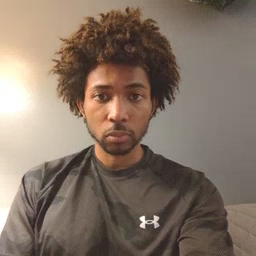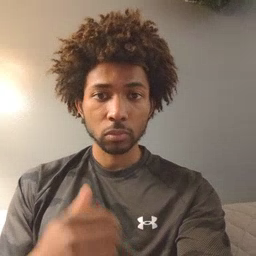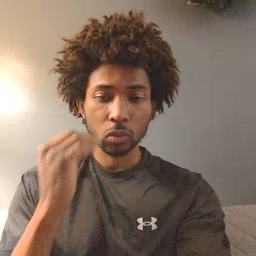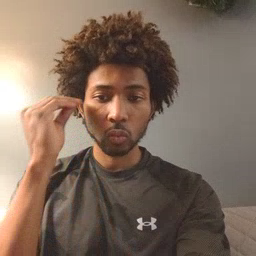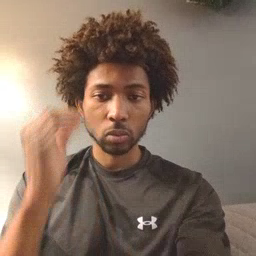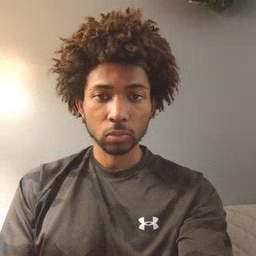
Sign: home